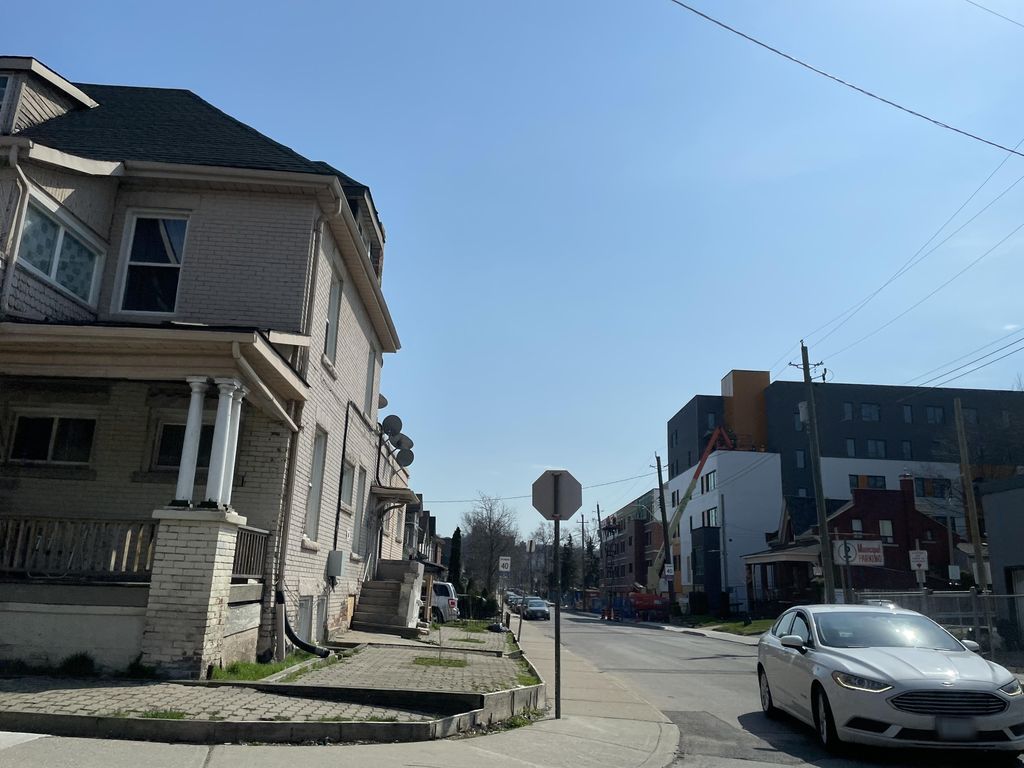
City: hamilton